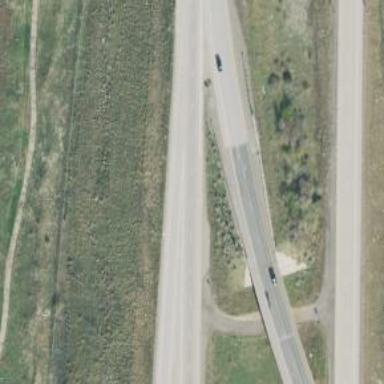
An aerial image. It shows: Asphalt motorway link.